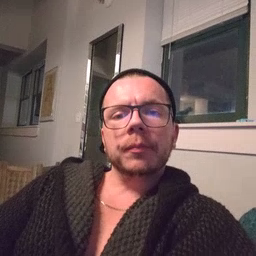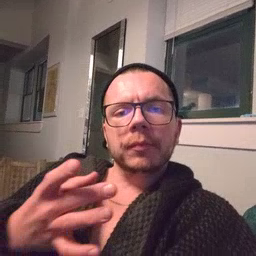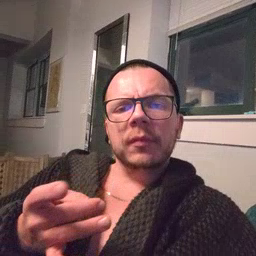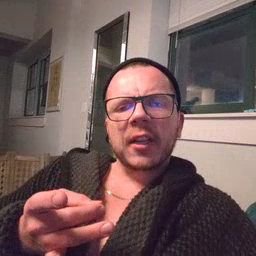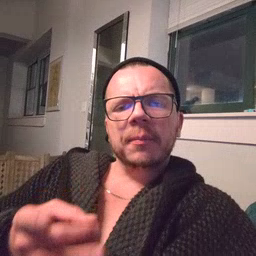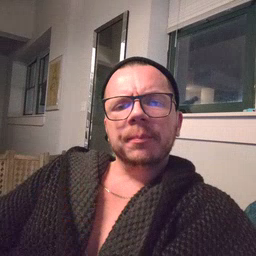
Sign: sticky